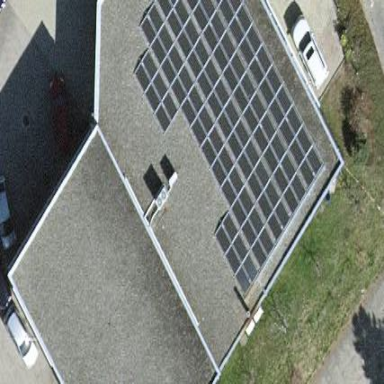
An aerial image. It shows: Solar power generator with photovoltaic panels.